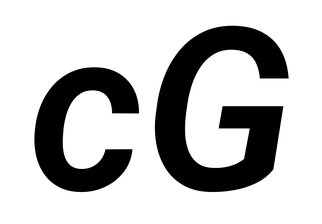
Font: Roboto-Italic_SemiBold_Italic